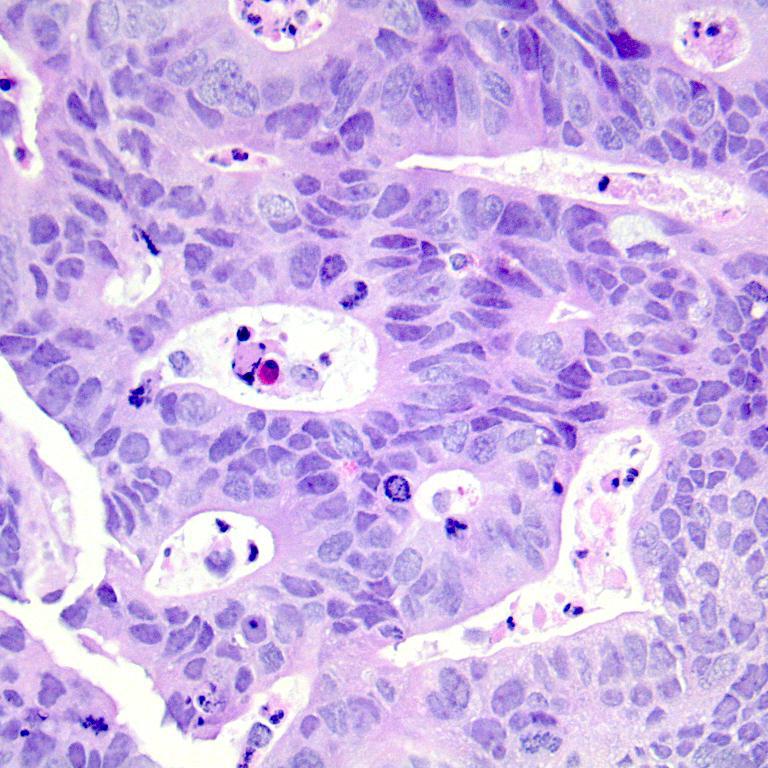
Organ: colon
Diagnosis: adenocarcinomas